Field crop: maize
Growth stage: 2
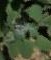
Species: chenopodium